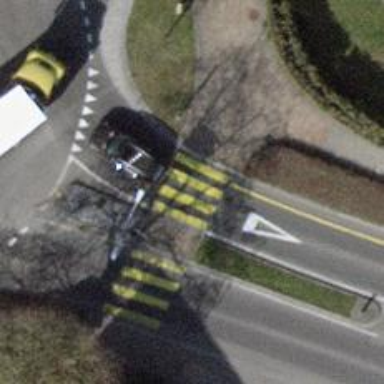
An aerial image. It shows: Uncontrolled zebra crossing on the road.